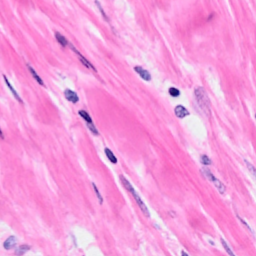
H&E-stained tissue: Breast